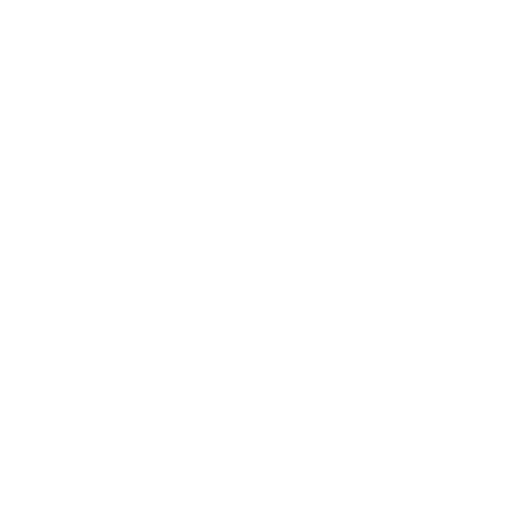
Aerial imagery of bar in Florida named Watsons Reef containing unknown and open water